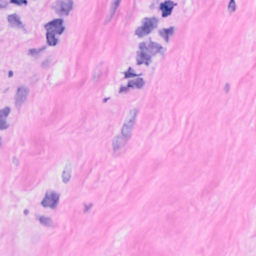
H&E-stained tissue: Breast